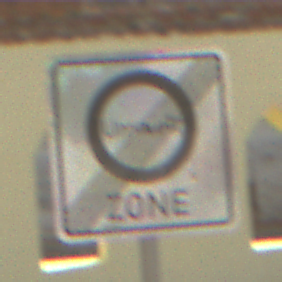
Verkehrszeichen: EndeUmweltzone
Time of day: Midday
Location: Outdoor (Suburban)
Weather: PartlyCloudy
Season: NotSpecified
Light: Natural